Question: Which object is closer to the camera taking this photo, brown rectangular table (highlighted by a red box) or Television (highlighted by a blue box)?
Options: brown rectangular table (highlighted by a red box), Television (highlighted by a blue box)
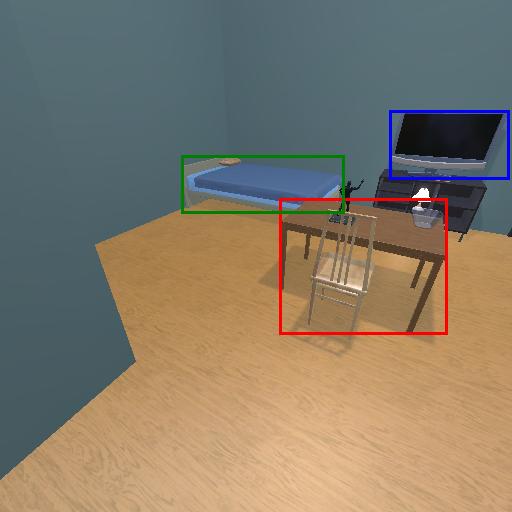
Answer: brown rectangular table (highlighted by a red box)